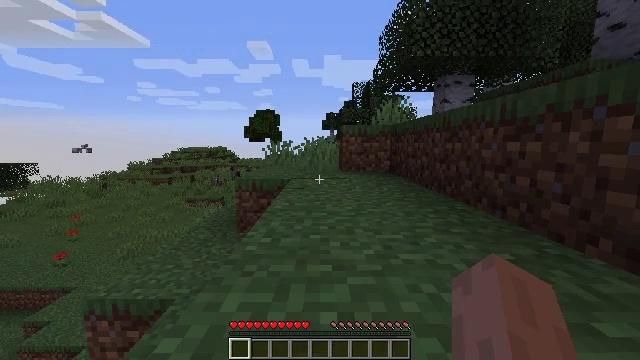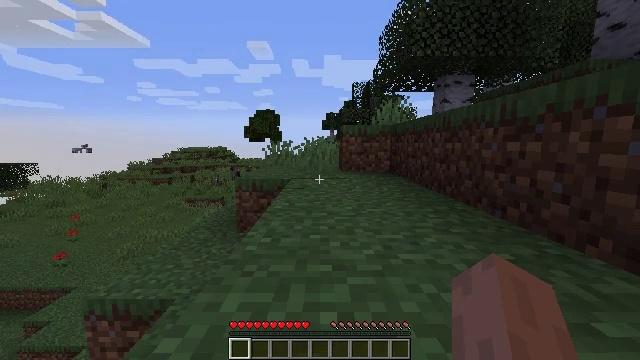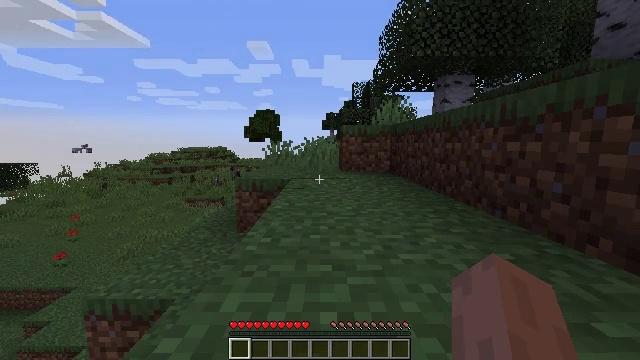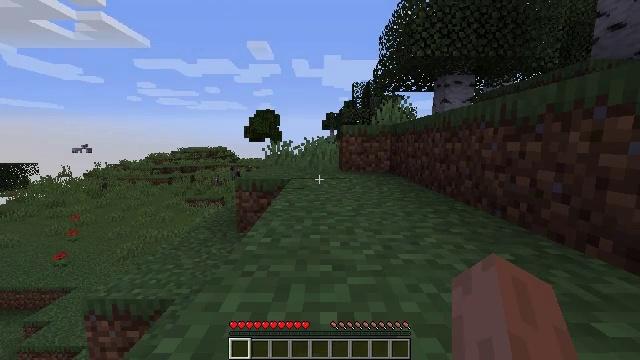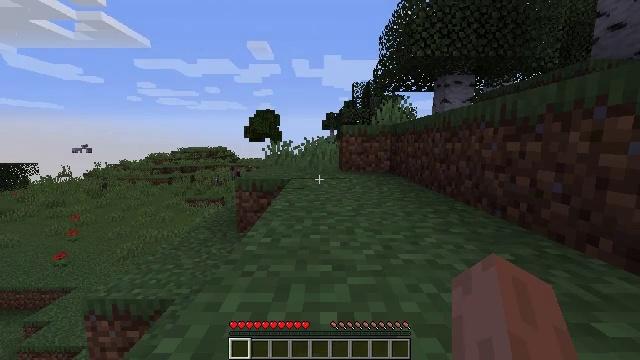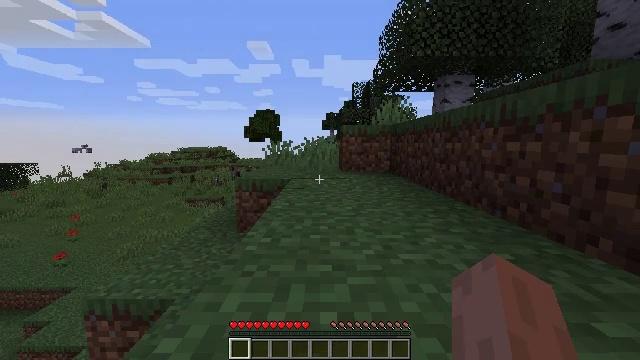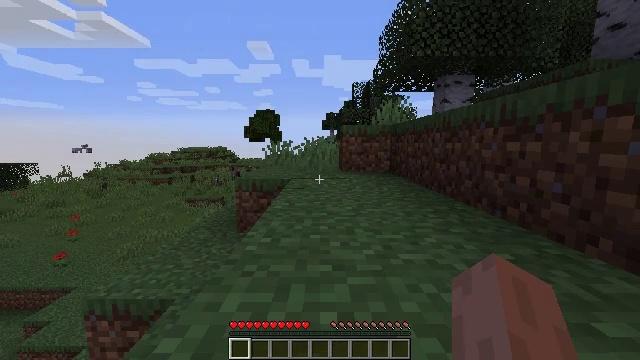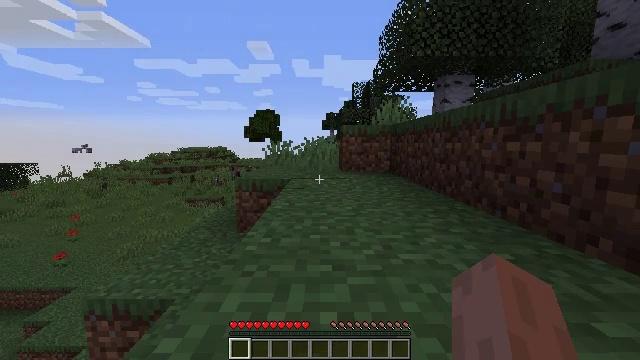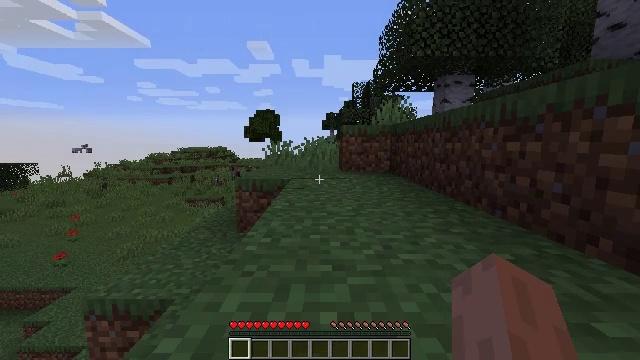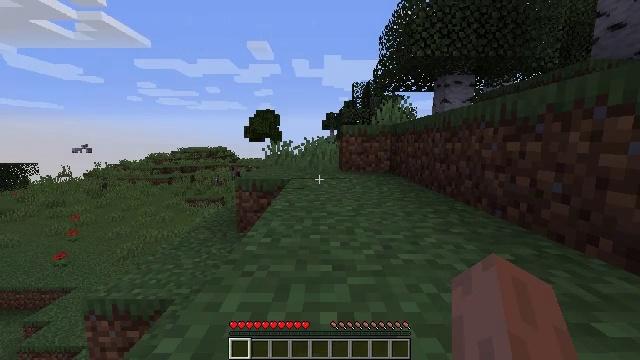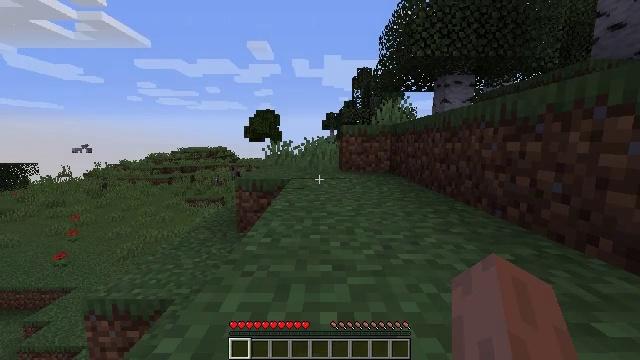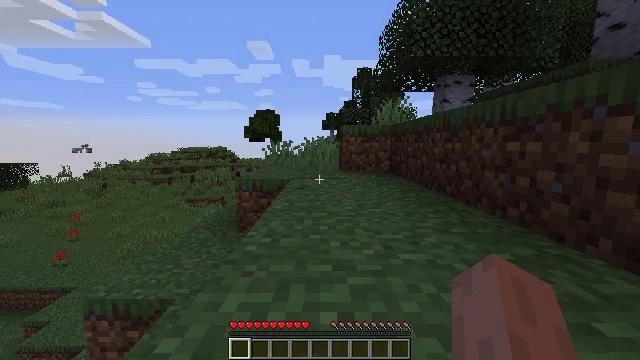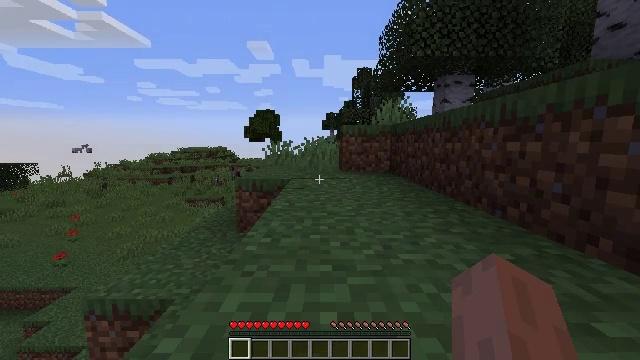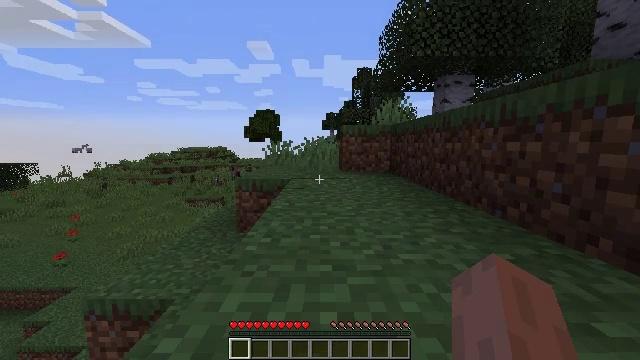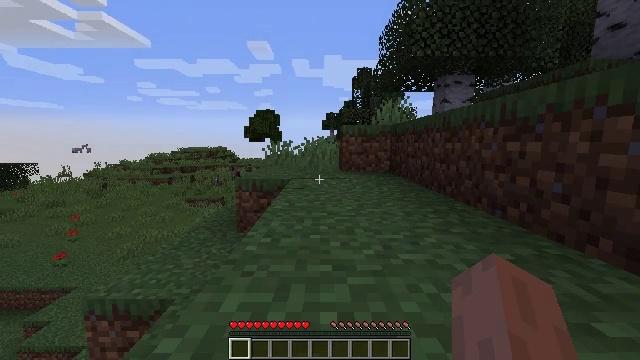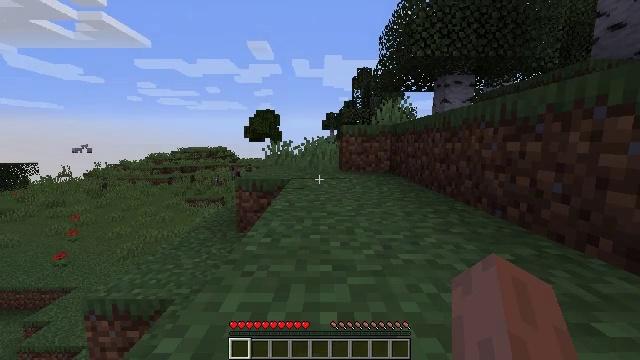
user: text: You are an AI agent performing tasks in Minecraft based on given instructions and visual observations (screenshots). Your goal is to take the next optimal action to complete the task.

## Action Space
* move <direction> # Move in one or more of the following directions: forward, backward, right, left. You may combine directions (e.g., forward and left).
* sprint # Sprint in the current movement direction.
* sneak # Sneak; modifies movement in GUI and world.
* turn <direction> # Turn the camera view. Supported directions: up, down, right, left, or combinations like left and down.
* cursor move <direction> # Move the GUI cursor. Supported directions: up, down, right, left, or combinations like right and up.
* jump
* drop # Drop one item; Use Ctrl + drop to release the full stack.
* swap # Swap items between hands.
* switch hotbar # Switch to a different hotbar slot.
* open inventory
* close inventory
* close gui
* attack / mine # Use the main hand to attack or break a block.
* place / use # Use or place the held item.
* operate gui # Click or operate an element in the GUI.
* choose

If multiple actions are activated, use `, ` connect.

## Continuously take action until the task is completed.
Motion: motion action
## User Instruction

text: Hunt a chicken.
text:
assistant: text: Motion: no_op
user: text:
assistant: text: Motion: no_op
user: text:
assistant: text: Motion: no_op
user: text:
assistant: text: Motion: no_op
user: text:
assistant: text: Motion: no_op
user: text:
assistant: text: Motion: no_op
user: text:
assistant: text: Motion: no_op
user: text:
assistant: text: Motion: no_op
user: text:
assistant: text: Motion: no_op
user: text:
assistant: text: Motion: no_op
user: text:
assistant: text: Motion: no_op
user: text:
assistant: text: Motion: no_op
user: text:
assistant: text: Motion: no_op
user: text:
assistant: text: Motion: no_op
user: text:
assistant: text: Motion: no_op
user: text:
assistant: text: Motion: no_op
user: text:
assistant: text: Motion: no_op
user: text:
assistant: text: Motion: no_op
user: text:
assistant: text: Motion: no_op
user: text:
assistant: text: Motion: turn right and up
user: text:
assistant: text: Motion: turn right and up
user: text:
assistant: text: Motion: turn right and up
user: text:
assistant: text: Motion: turn right
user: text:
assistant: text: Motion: turn right
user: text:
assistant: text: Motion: turn right
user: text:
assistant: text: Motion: turn right
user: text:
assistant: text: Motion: turn right
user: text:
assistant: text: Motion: turn right
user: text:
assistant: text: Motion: turn right
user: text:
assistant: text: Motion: no_op